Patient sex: M
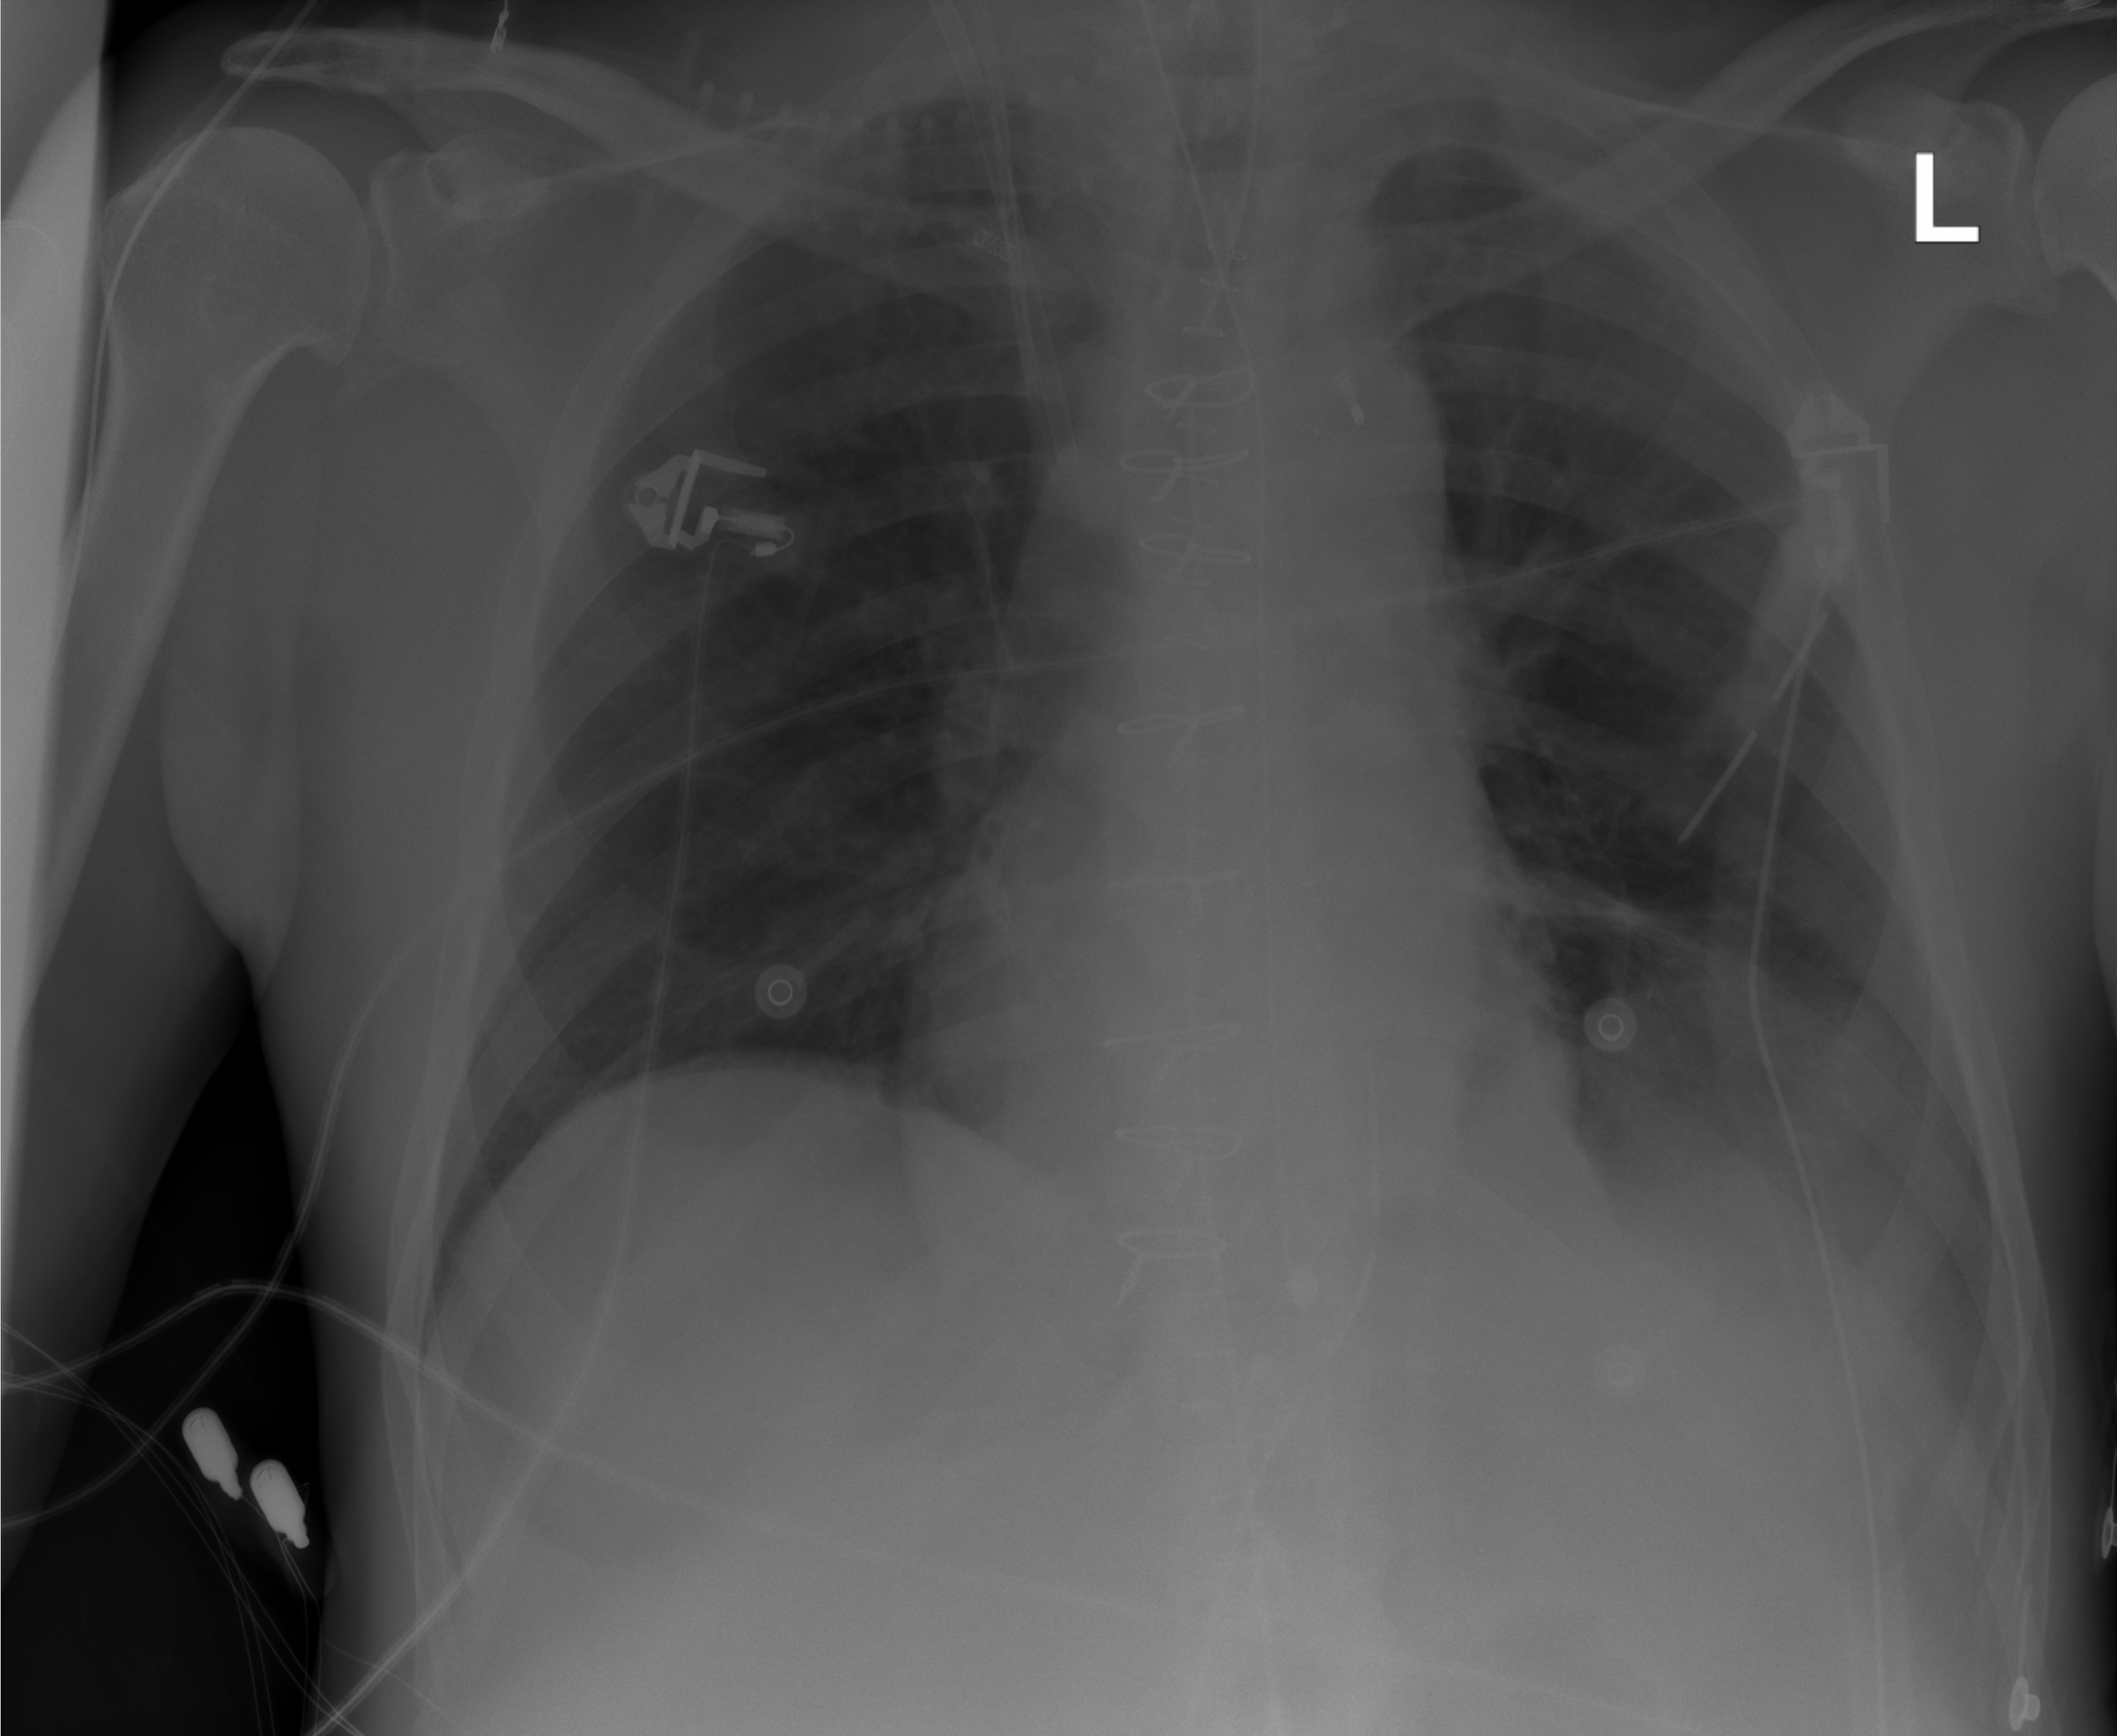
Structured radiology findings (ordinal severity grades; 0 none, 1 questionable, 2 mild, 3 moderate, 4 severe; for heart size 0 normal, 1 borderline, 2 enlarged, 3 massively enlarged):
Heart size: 0
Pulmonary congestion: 0
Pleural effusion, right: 0
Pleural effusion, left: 2
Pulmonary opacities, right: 0
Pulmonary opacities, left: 0
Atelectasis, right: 0
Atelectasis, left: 2